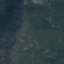
Label: HerbaceousVegetation